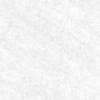
Label: no_change